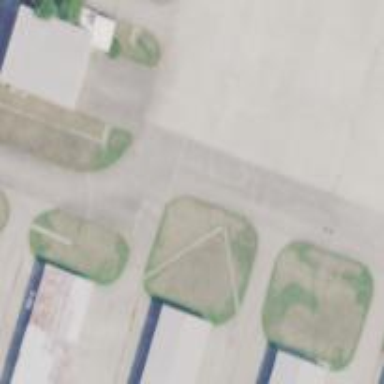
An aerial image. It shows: Image of taxiway at airport.